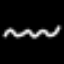
Label: squiggle